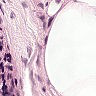
Metastatic tissue present: no